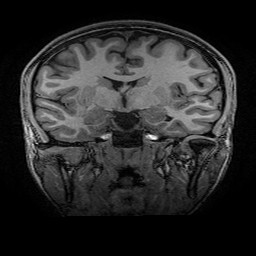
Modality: T1w
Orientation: sagittal
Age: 20
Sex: female
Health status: healthy
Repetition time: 2.53 s
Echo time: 0.0034 s